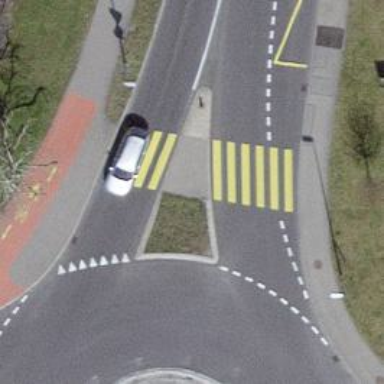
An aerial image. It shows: Uncontrolled zebra crossing with zebra markings.